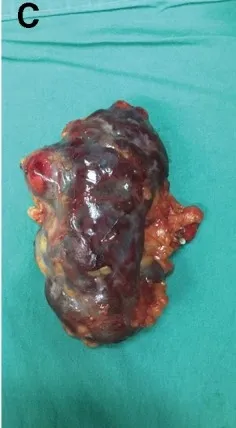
Laparoscopic external scenes of intraoperative operation. (C) A postoperative gross specimen.
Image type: medical_photograph (other_medical_photograph)